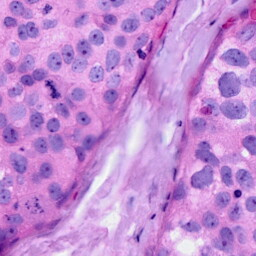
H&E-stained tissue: Breast